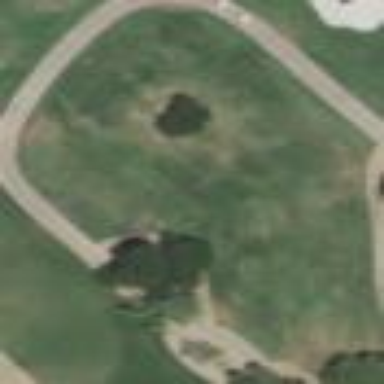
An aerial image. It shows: Area with grass used as rough in golf course.